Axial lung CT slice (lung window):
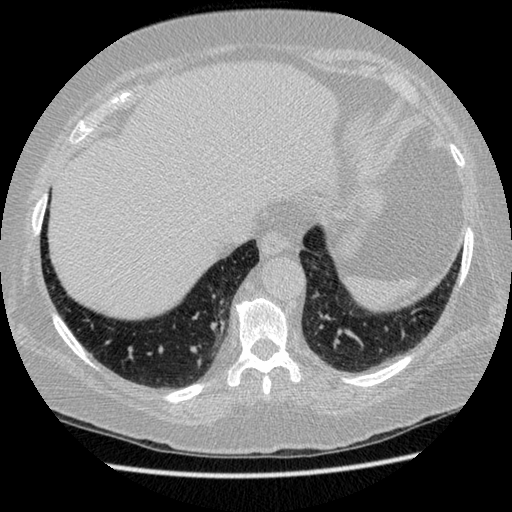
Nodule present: no